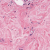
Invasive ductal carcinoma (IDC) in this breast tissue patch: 0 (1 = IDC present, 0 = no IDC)